Field crop: maize
Growth stage: 2
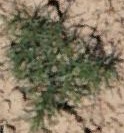
Species: salsola